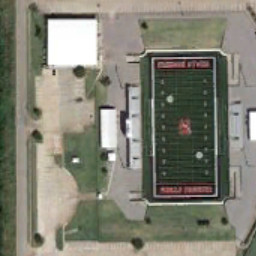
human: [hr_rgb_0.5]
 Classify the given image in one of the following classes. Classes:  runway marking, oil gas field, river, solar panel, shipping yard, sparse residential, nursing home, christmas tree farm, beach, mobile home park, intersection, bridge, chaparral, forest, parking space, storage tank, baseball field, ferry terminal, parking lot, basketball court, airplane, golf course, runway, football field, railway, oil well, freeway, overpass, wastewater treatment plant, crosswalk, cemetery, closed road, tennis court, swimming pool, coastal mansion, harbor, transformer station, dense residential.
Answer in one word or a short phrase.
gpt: football field